Interaction volume radius: 10 \u00c5
Interaction volume height: 15 \u00c5
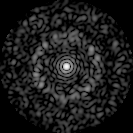
Disorder parameter: 0.8481